Field crop: maize
Growth stage: 2
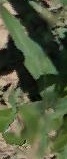
Species: maize